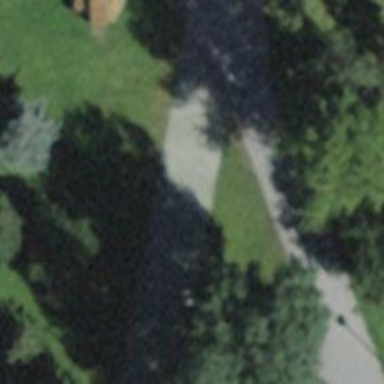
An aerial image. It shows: Path with grass paver surface.